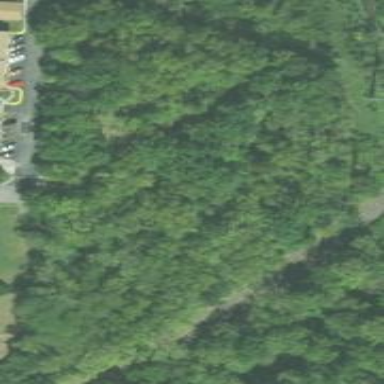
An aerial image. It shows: Deciduous broadleaved woodland.